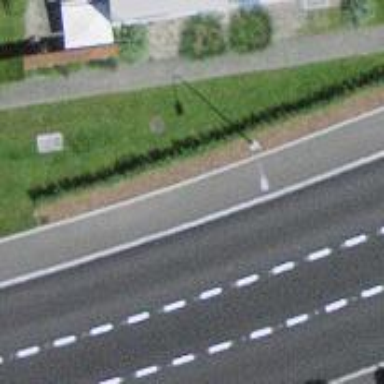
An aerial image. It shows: Sidewalk along the footway.